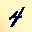
Label: 4